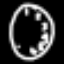
Label: clock